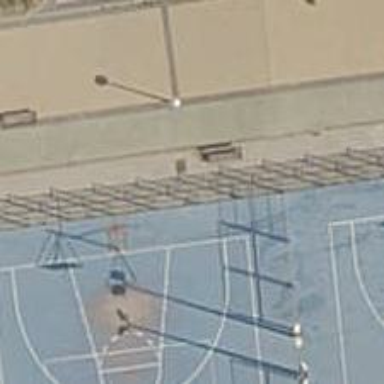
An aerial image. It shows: Brown bench.